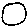
Label: circle